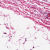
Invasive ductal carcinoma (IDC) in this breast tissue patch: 0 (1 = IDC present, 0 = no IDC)